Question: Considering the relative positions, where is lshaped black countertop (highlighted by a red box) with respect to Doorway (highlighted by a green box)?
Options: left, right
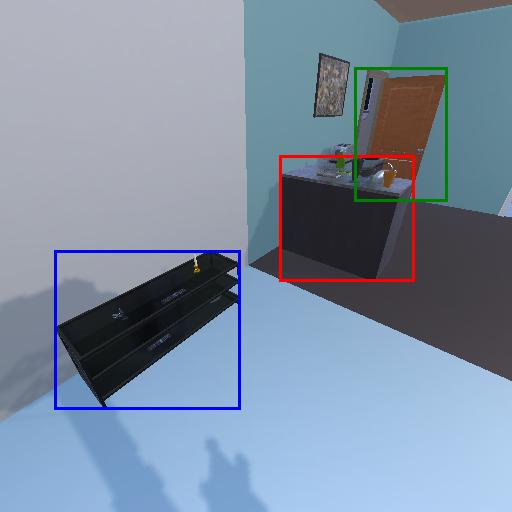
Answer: left